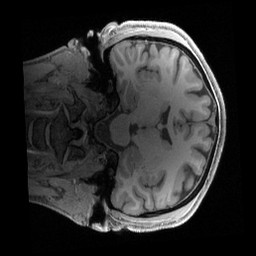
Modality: T1w
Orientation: coronal
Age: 39
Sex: male
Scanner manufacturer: siemens
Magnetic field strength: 3 T
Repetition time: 2.4 s
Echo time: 0.00241 s